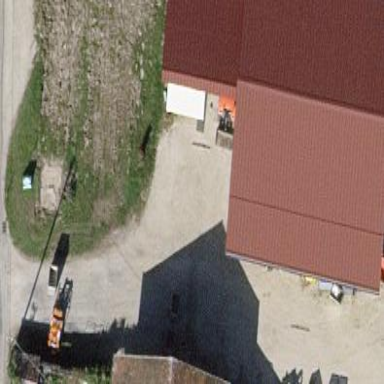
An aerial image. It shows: Farm auxiliary building.